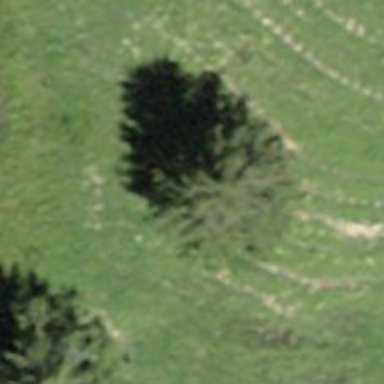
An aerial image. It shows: Needle-leaved tree in natural setting.